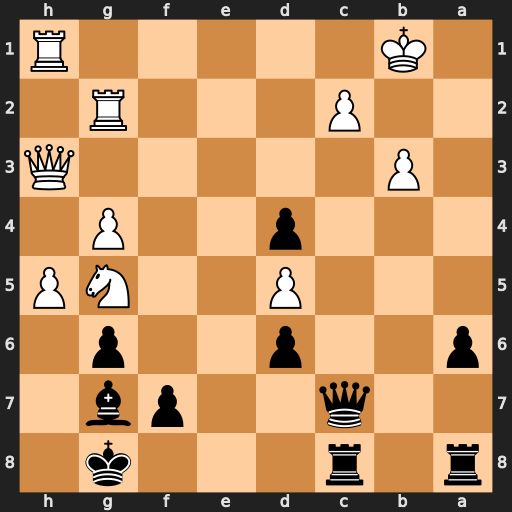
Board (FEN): r1r3k1/2q2pb1/p2p2p1/3P2NP/3p2P1/1P5Q/2P3R1/1K5R
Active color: b
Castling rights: -
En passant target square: -
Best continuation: d3 hxg6 dxc2+ Kc1 Bb2+ Kxb2 c1=Q+ Rxc1 Qxc1+ Ka2 Rc2+ Rxc2 Qxc2+